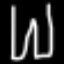
Label: pants